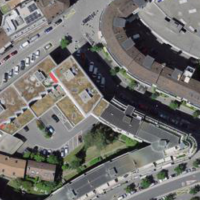
EUNIS habitat code: 54
Species observed at this site:
Steatoda triangulosa
Pseudeuophrys lanigera
Aquilegia vulgaris